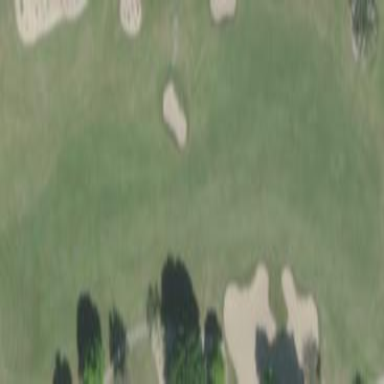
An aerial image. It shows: Golf fairway surrounded by grass.